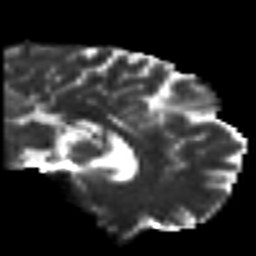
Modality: T2w
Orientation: sagittal
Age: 48
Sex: male
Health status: ill
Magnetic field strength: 3 T
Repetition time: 7 s
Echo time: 0.0926 s